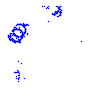
Particle: proton